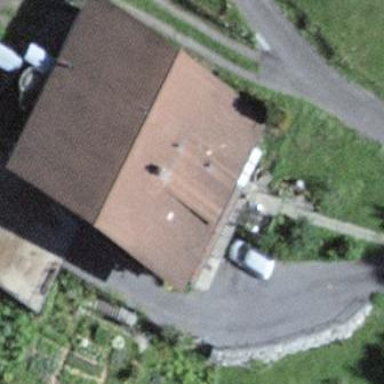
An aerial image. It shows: Farm building.